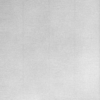
Label: dusty